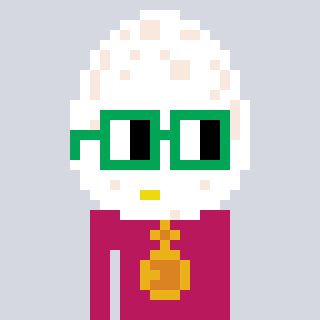
a pixel art character with square green glasses, a egg-shaped head and a darkpink-colored body on a cool background